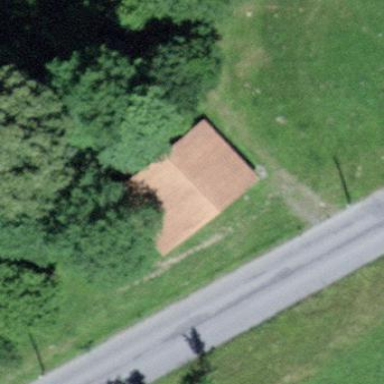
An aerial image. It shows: Rural barn.